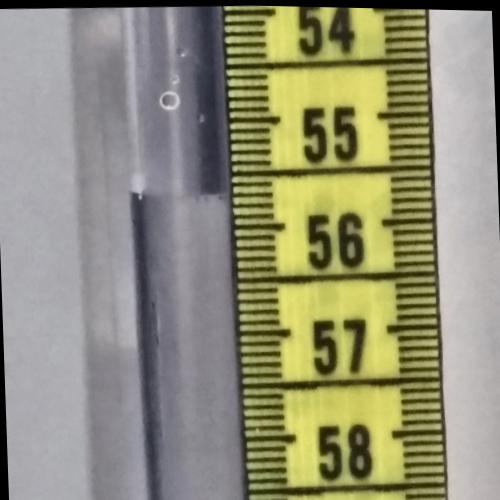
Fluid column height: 55.7 cm